Question: Here is my login form:

As you can see the sign in and register buttons are on . I want them on the same line.
I placed register button code in the same paragraph element as sign in. It appeared on same line no doubt but when I click register it's asking me to fill out the username and password. How do I fix this?
This is my code:
'''
<form method="post" >
<p><input id="username" type="text" placeholder="Username" style="margin:10px" autofocus required></p>
<p><input id="password" type="password" placeholder="Password" style="margin:10px" required></p>
<p><input class="swd-button" type="submit" value="Sign In"></p>
</form>
<a href="register.html"><button class="swd-button">Register</button></a>
'''
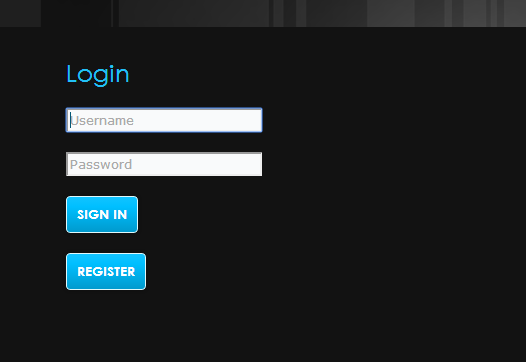
Answer: Simply re-arrange as follows and add a type to your button :
'''
<form method="post" >
<p>
<input id="username" type="text" placeholder="Username" style="margin:10px" autofocus required>
</p>
<p>
<input id="password" type="password" placeholder="Password" style="margin:10px" required>
</p>
<p>
<input class="swd-button" type="submit" value="Sign In">
<a href="register.html"><button type="button" class="swd-button">Register</button></a>
</p>
</form>
'''
Normally if you add a 'button' inside a form, it will take it as a submit button to trigger submit the form. So you need to specify it as 'type="button"'.
Demo : <URL>